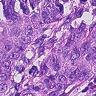
Metastatic tissue present: yes